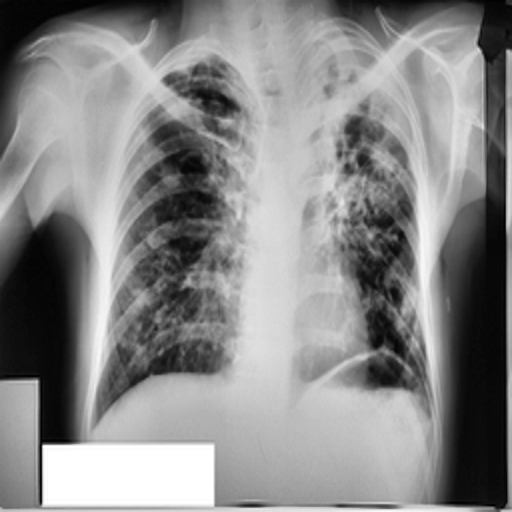
Finding: TUBERCULOSIS